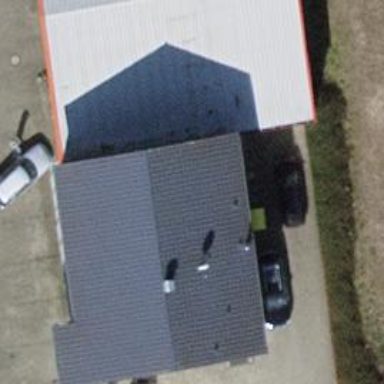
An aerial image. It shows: Car repair shop.